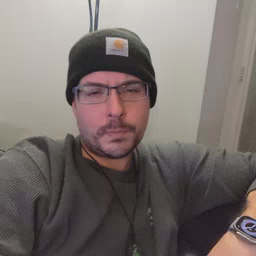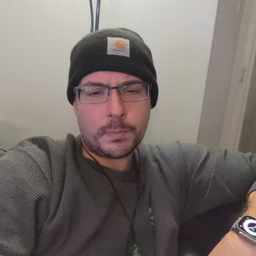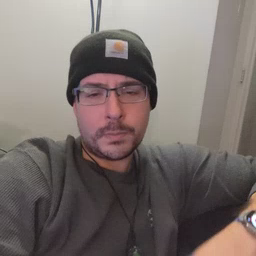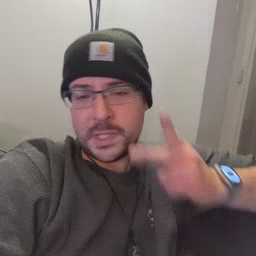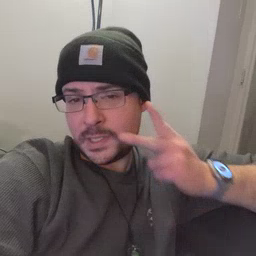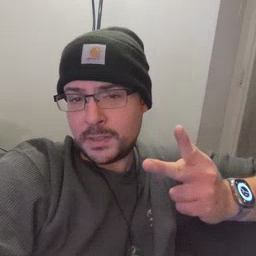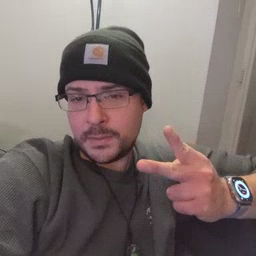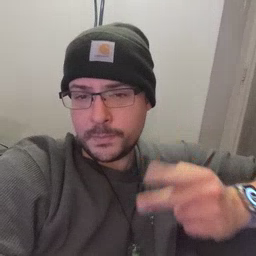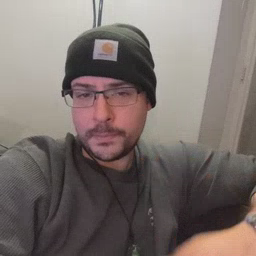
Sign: see